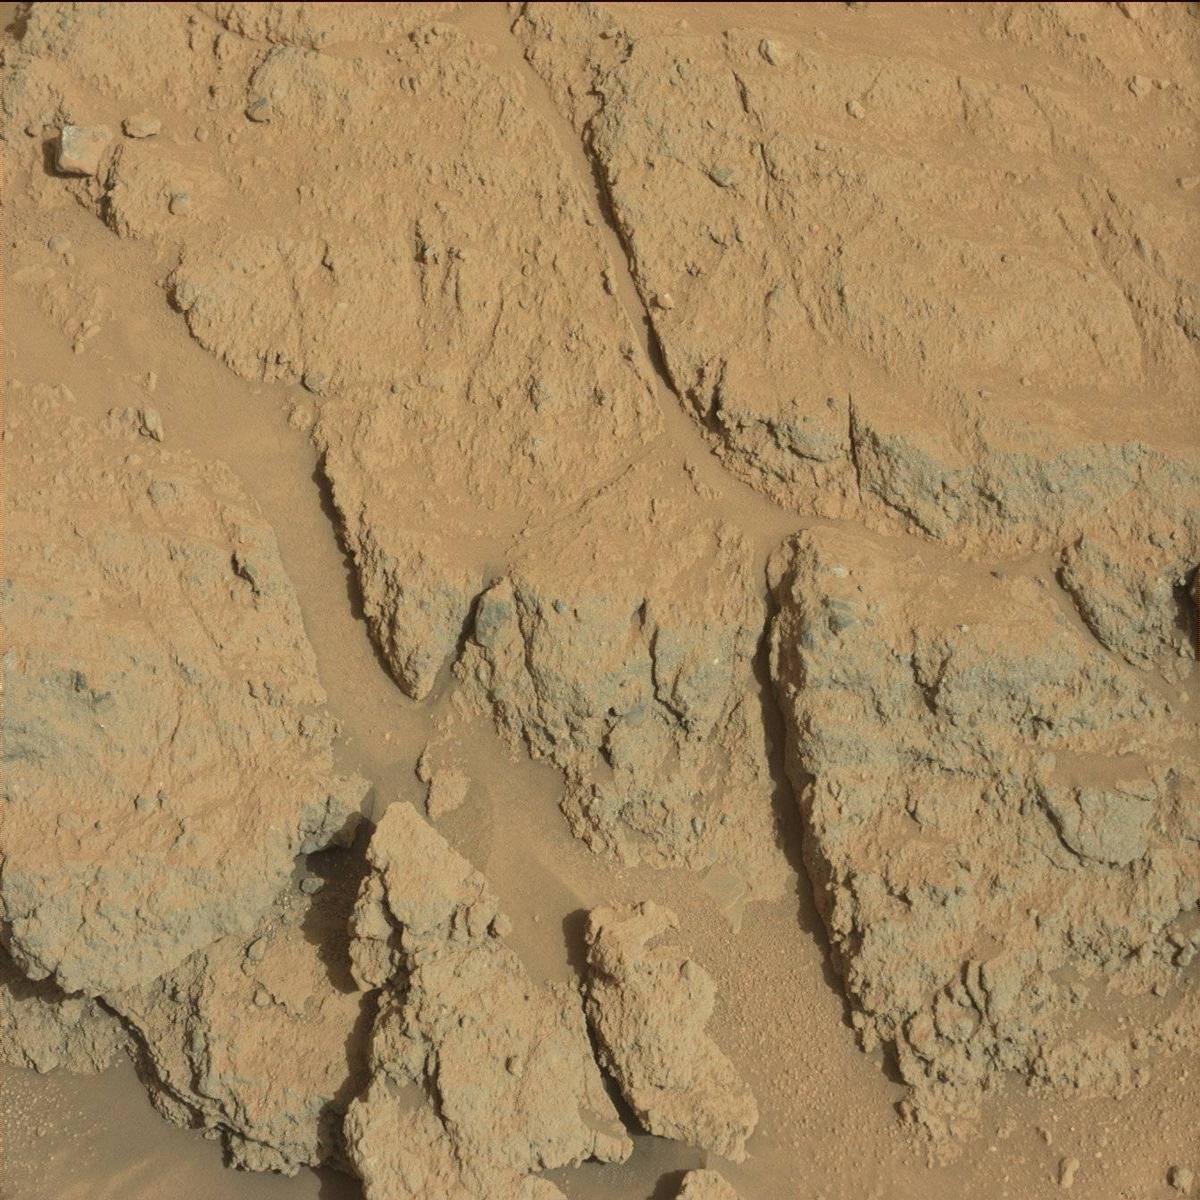
Terrain classes present: Bedrock, Rock, Sand / Soil